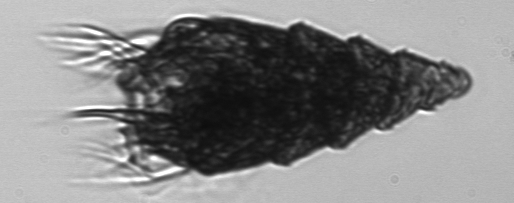
Label: Laboea_strobila